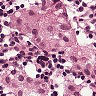
Metastatic tissue present: yes